Question: I'm trying to use BeautifulSoup in Python to get the total number of search results in CNN.
The source code on the webpage is
'''
<div class="cnn-search__results-count">
"Displaying results 1-10 out of 2208 for"
<strong>toronto</strong>
</div>
'''
as shown in screenshot 1:

The code I wrote is:
'''
from bs4 import BeautifulSoup
import requests
url_cnn = 'https://www.cnn.com/search?q=toronto'
response_cnn = requests.get(url_cnn)
html_cnn = response_cnn.text
soup = BeautifulSoup(html_cnn, 'html.parser')
cnn = (soup.find('div', {"class": "cnn-search__results-count"}))
print(cnn)
'''
However, I only get
'''
<div class="cnn-search__results-count"></div>
'''
All the contents in between are missing.
Does anyone know how to solve this? Thanks so much!
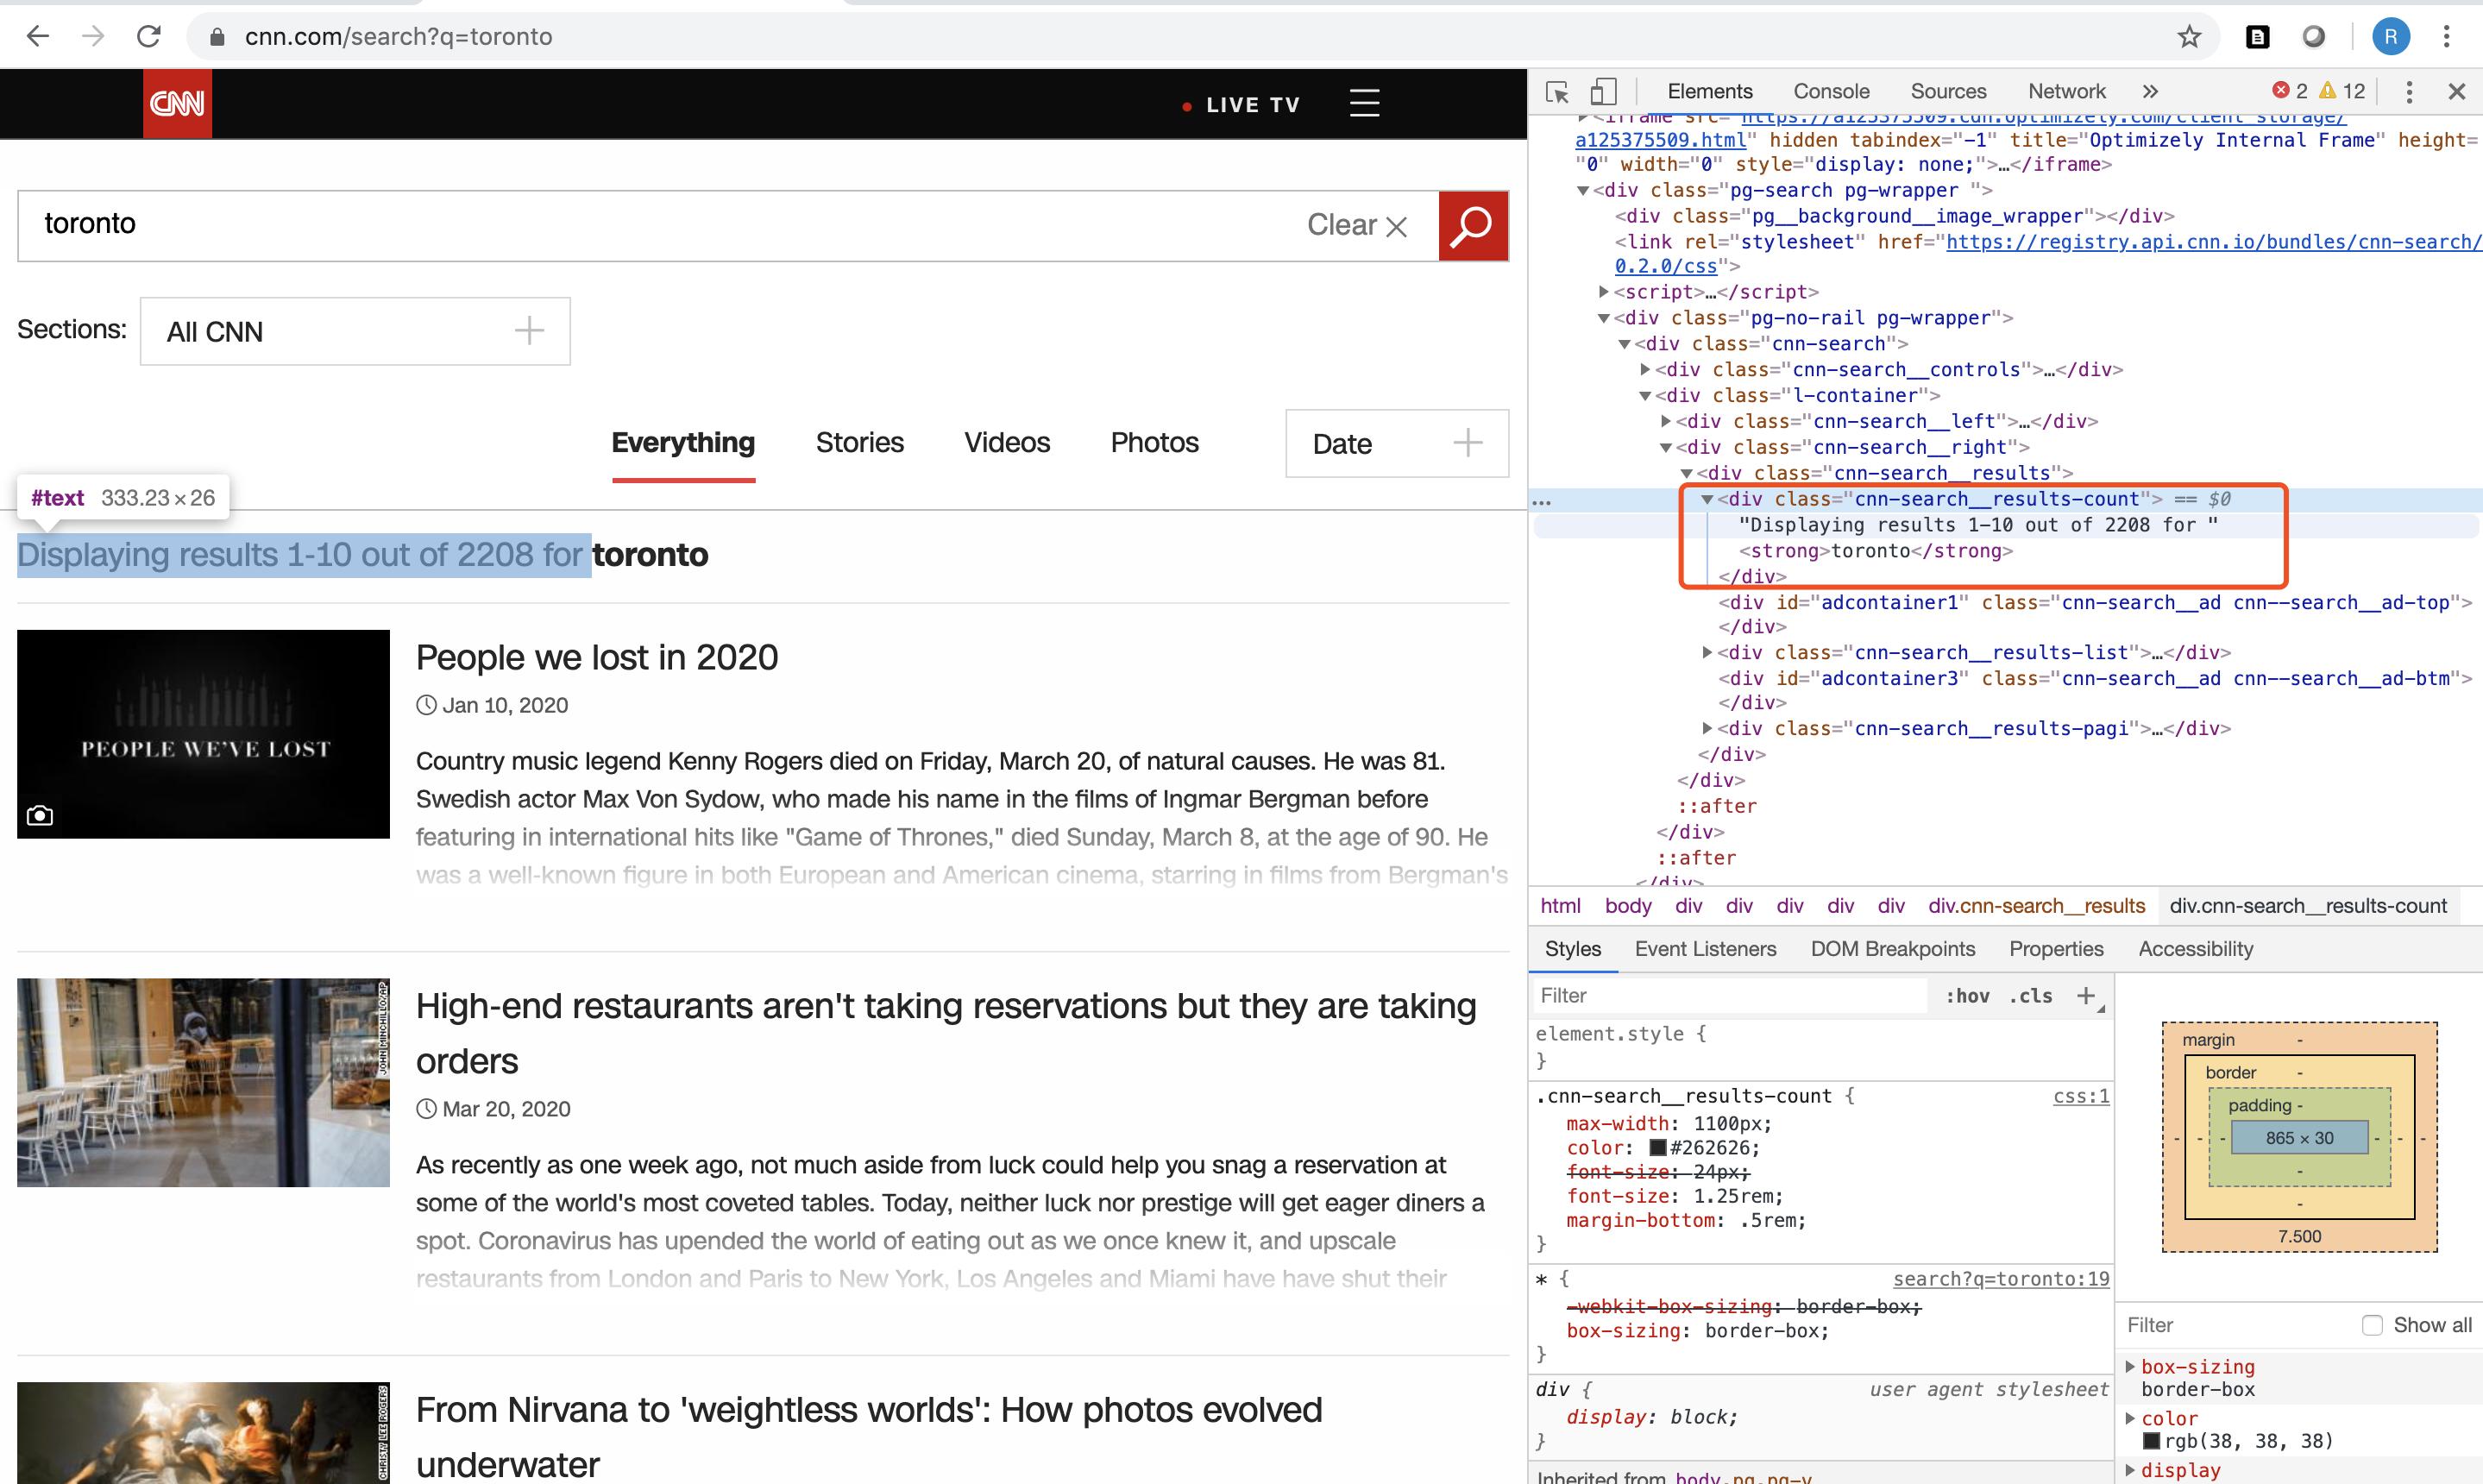
Answer: The website is loaded with 'JavaScript' event which render it's data dynamically once the page loads.
'requests' library will not be able to render 'JavaScript' on the fly. so you can use 'selenium' or 'requests_html'. and indeed there's a lot of modules which can do that.
Now, we do have another option on the table, to track from where the data is rendered. I were able to locate the <URL> request which is used to retrieve the data from the 'back-end' 'API' and render it to the users side.
> You can get the 'XHR' request by open <URL> and check 'XHR/JS' requests made depending of the type of call such as 'fetch'
'''
import requests
import json
r = requests.get("https://search.api.cnn.io/content?q=toronto&size=10").json()
data = json.dumps(r, indent=4)
# print(data) #to see the full output in nice format.
# print(r.keys()) # to see the keys of the JSON dict
print(r["meta"])
'''
Output:
'''
{'start': 1, 'end': 10, 'total': 10, 'of': 2208, 'maxScore': None, 'duration':
55}
'''
> Note: you can play with 'q=toronto' to query another 'keyword', and 'size=10' to define the size of output.